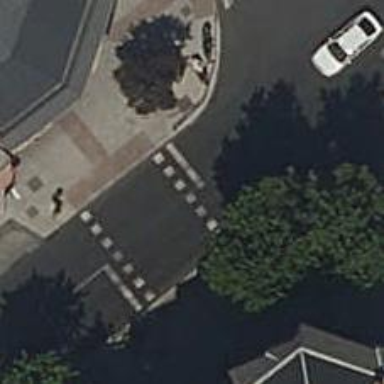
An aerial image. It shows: Road with traffic signals.